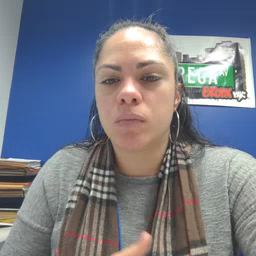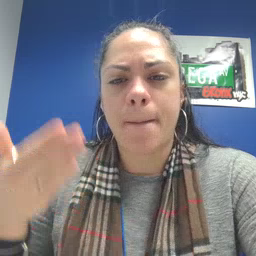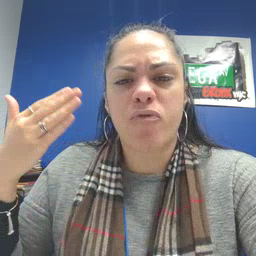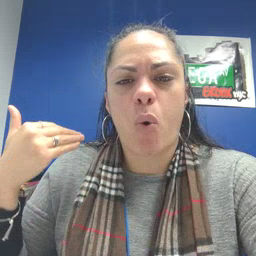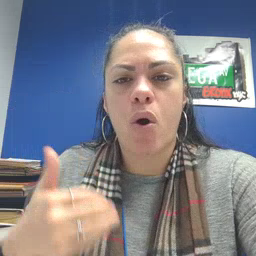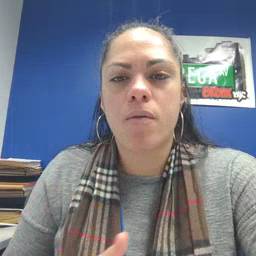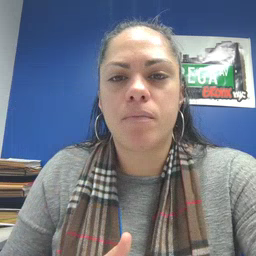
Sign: before